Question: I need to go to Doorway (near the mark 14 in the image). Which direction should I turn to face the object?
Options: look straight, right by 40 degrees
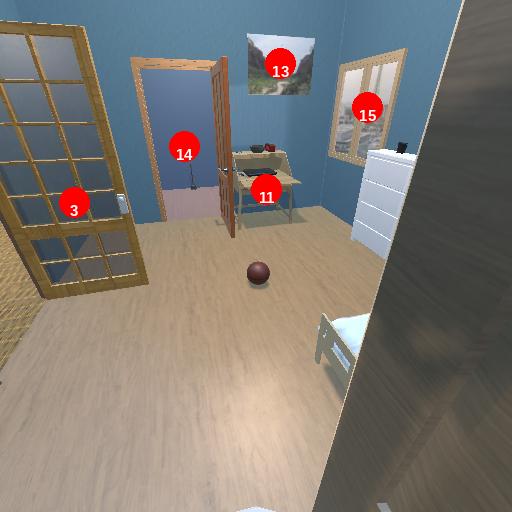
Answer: look straight